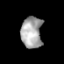
Tissue: prostate
Cell type: T cells
Senescence score: 0.3518
Nuclear area (px): 651
Mean DAPI intensity: 165.747